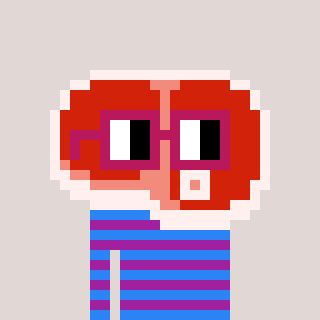
a pixel art character with square dark red glasses, a steak-shaped head and a magenta-colored body on a warm background